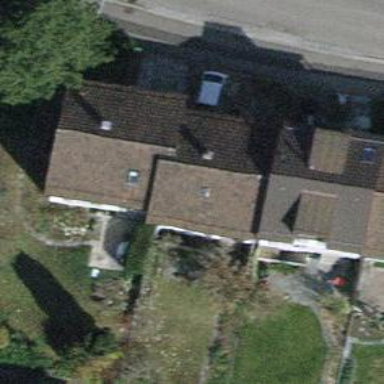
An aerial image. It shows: Terrace building.